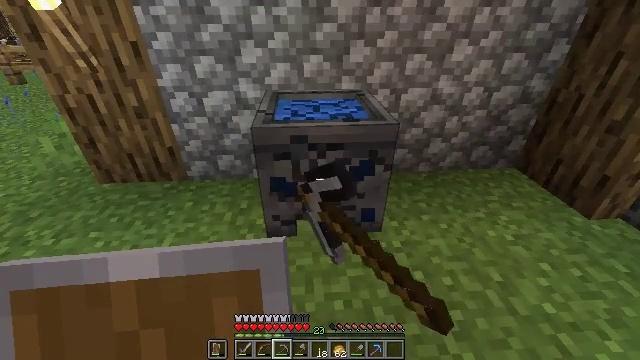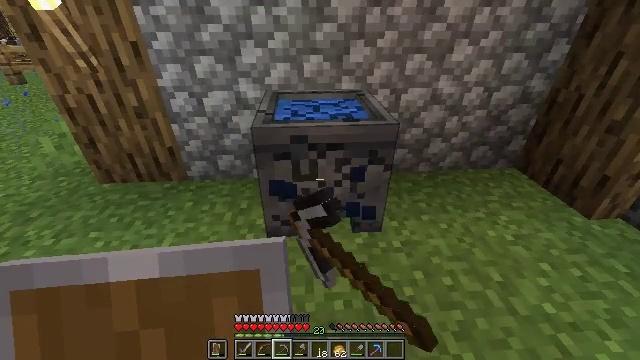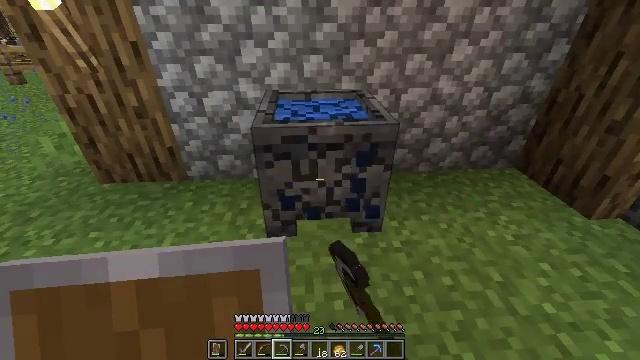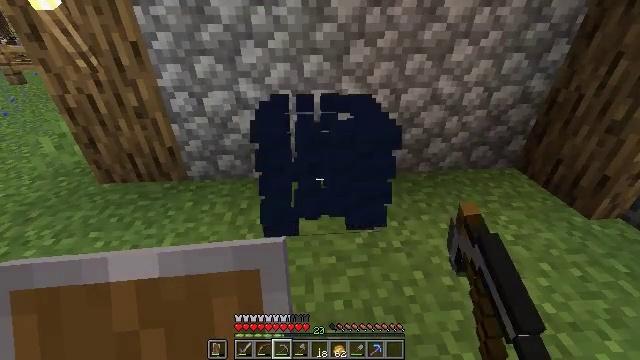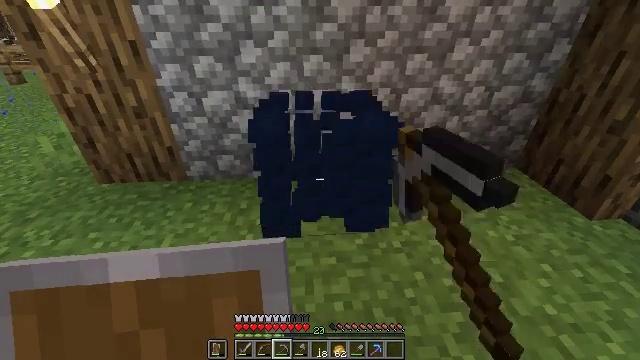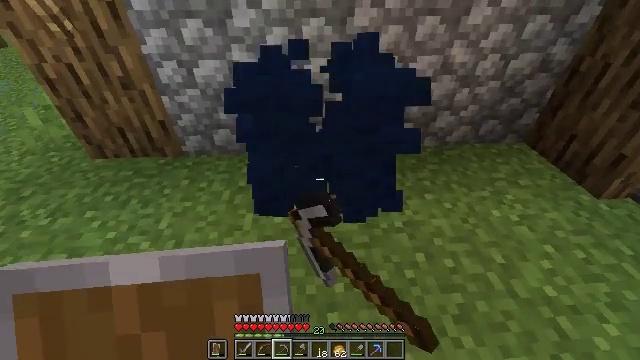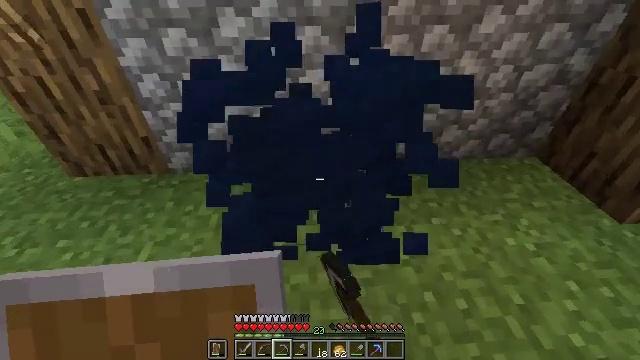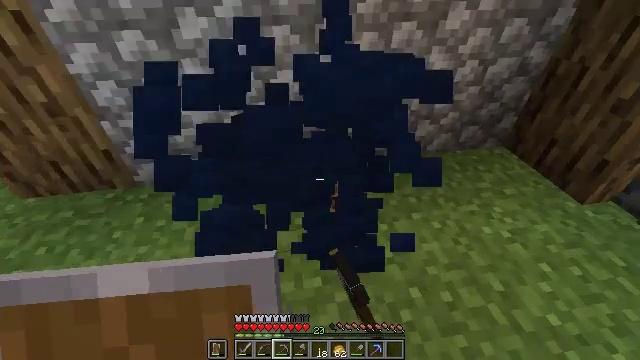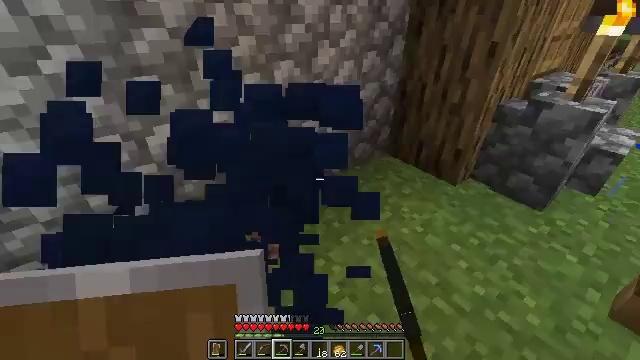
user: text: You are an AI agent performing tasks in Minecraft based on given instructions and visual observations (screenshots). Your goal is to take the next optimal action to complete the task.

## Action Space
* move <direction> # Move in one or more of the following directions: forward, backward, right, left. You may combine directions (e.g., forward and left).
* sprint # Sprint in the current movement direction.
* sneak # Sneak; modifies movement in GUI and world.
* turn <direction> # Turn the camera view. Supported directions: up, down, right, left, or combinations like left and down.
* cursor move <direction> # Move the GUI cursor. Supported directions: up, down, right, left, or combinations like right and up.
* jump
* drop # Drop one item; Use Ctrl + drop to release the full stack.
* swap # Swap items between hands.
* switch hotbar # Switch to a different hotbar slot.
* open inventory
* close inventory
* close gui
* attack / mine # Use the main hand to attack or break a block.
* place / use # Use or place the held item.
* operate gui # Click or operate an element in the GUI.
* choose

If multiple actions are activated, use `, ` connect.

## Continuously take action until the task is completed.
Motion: motion action
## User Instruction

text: Mine the cauldron block.
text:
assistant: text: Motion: attack / mine
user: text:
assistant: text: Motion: attack / mine
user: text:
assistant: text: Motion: attack / mine
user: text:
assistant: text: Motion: move forward, attack / mine
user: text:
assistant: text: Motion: move forward, turn down, attack / mine
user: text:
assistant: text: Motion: move forward, attack / mine
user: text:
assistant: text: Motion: move forward and move left, turn right
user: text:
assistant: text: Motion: move forward and move left, turn right and up
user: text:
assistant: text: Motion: no_op